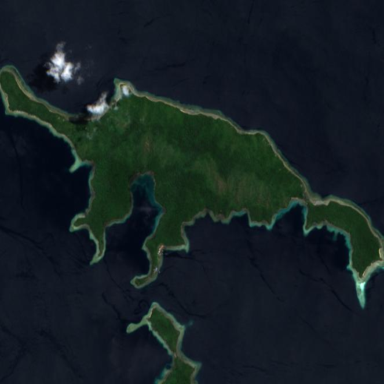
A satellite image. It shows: Island with natural coastline.